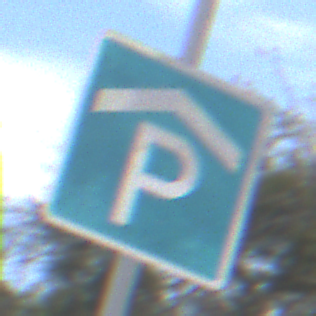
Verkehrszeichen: Parkhaus
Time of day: Midday
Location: Outdoor (RoadRail)
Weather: PartlyCloudy
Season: NotSpecified
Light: Natural